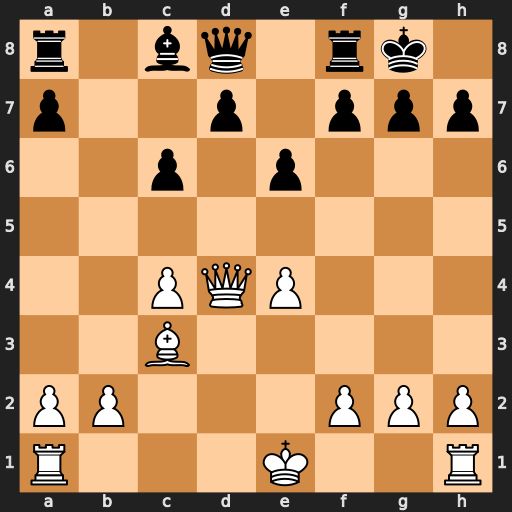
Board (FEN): r1bq1rk1/p2p1ppp/2p1p3/8/2PQP3/2B5/PP3PPP/R3K2R
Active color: w
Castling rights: KQ
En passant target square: -
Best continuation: Qxg7#